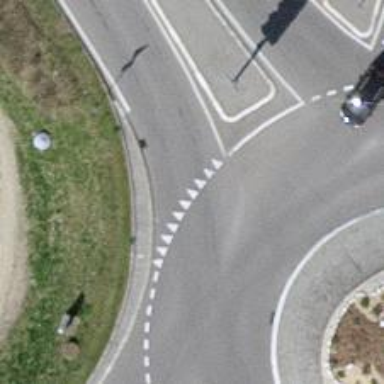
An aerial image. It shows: Road with "give way" sign.